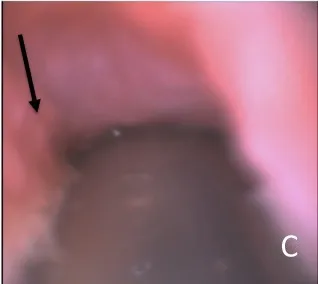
Case 2 glottis images. (
C) Flexible bronchoscopy via the anterior commissure shows subglottic oedema and granulation tissue (black arrow).
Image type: endoscopy (airway_endoscopy)